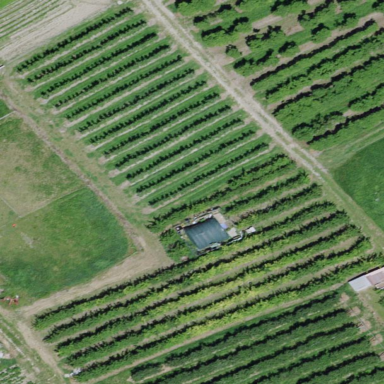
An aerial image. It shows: Orchard.